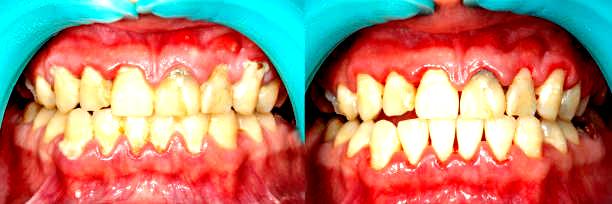
Condition: Calculus